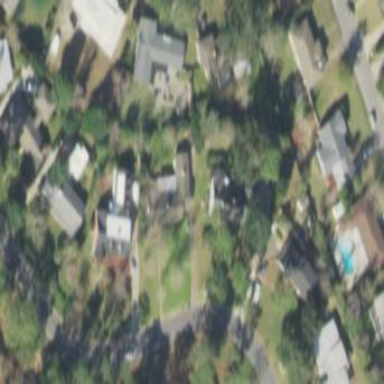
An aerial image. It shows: Single-family residential area.